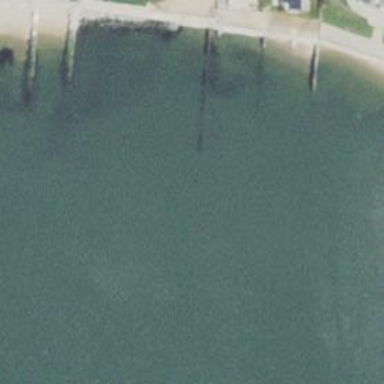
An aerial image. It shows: Breakwater structure.